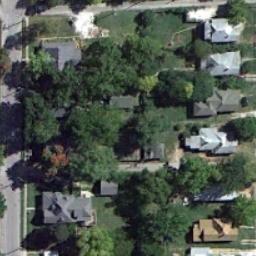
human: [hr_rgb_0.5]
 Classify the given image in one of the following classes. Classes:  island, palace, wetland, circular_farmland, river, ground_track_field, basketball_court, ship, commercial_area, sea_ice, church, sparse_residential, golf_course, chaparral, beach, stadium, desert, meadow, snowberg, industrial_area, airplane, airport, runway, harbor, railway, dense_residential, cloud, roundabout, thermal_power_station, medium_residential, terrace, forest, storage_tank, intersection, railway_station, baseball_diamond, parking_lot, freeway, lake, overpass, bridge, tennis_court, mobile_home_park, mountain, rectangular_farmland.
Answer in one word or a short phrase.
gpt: medium_residential